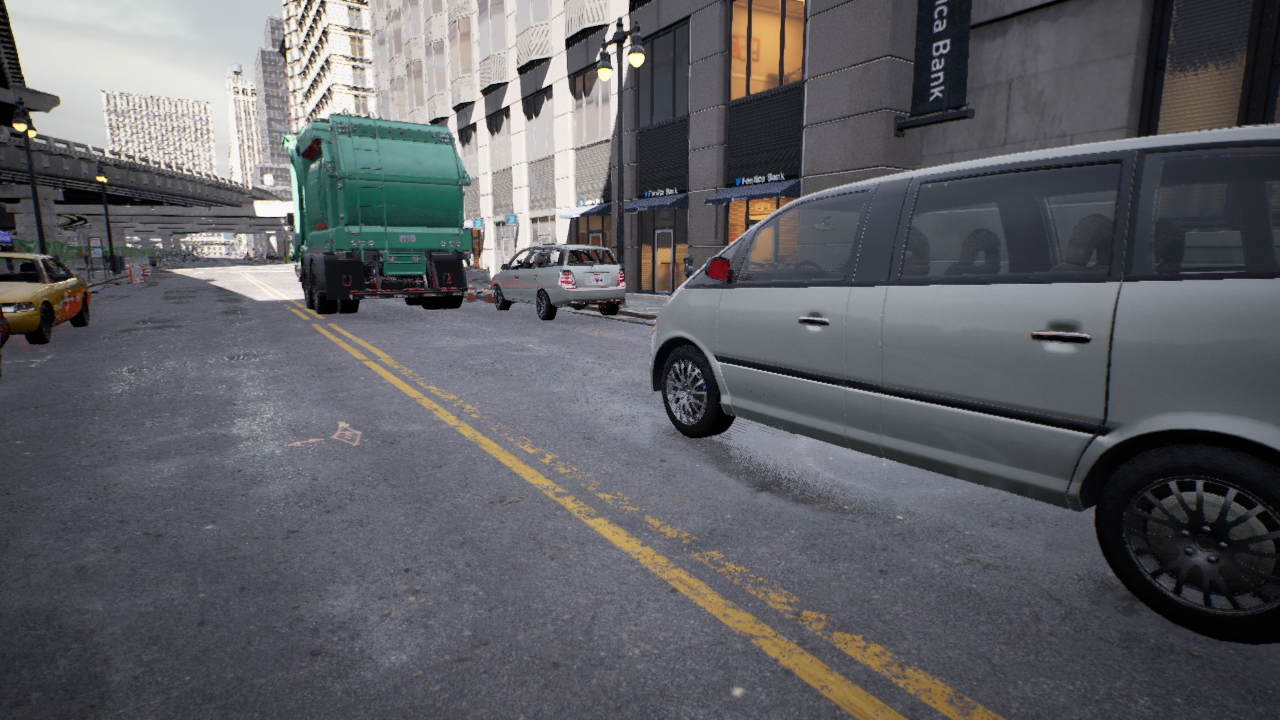
Venue: downtown
Lighting: clear day
Vehicle rig: minivan